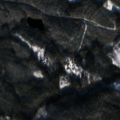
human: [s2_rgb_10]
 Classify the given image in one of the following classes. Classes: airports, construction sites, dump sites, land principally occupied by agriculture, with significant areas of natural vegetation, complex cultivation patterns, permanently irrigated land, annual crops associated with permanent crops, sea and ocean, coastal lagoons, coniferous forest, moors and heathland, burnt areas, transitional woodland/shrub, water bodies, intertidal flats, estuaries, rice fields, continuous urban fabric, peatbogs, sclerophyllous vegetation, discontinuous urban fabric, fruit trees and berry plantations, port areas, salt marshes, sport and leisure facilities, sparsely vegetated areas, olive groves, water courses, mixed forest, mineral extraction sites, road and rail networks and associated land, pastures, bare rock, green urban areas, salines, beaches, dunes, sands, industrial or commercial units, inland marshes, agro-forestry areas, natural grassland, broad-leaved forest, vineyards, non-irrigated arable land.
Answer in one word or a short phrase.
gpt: coniferous forest, transitional woodland/shrub, water bodies